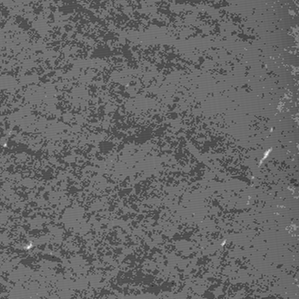
Label: frost